一年级 · 算术
王老师有 19 本作业本, 先送给小朋友 8 本, 又送给任课老师 7 本，现在还剩（ ）本。

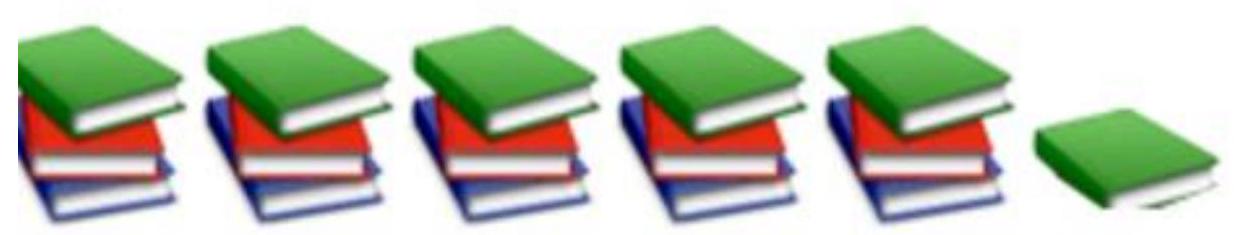
A、 2
B、 3
C、 4

答案: C
解析: 解$C ; 19-8-7=4$ 本